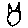
Label: cat